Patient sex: M
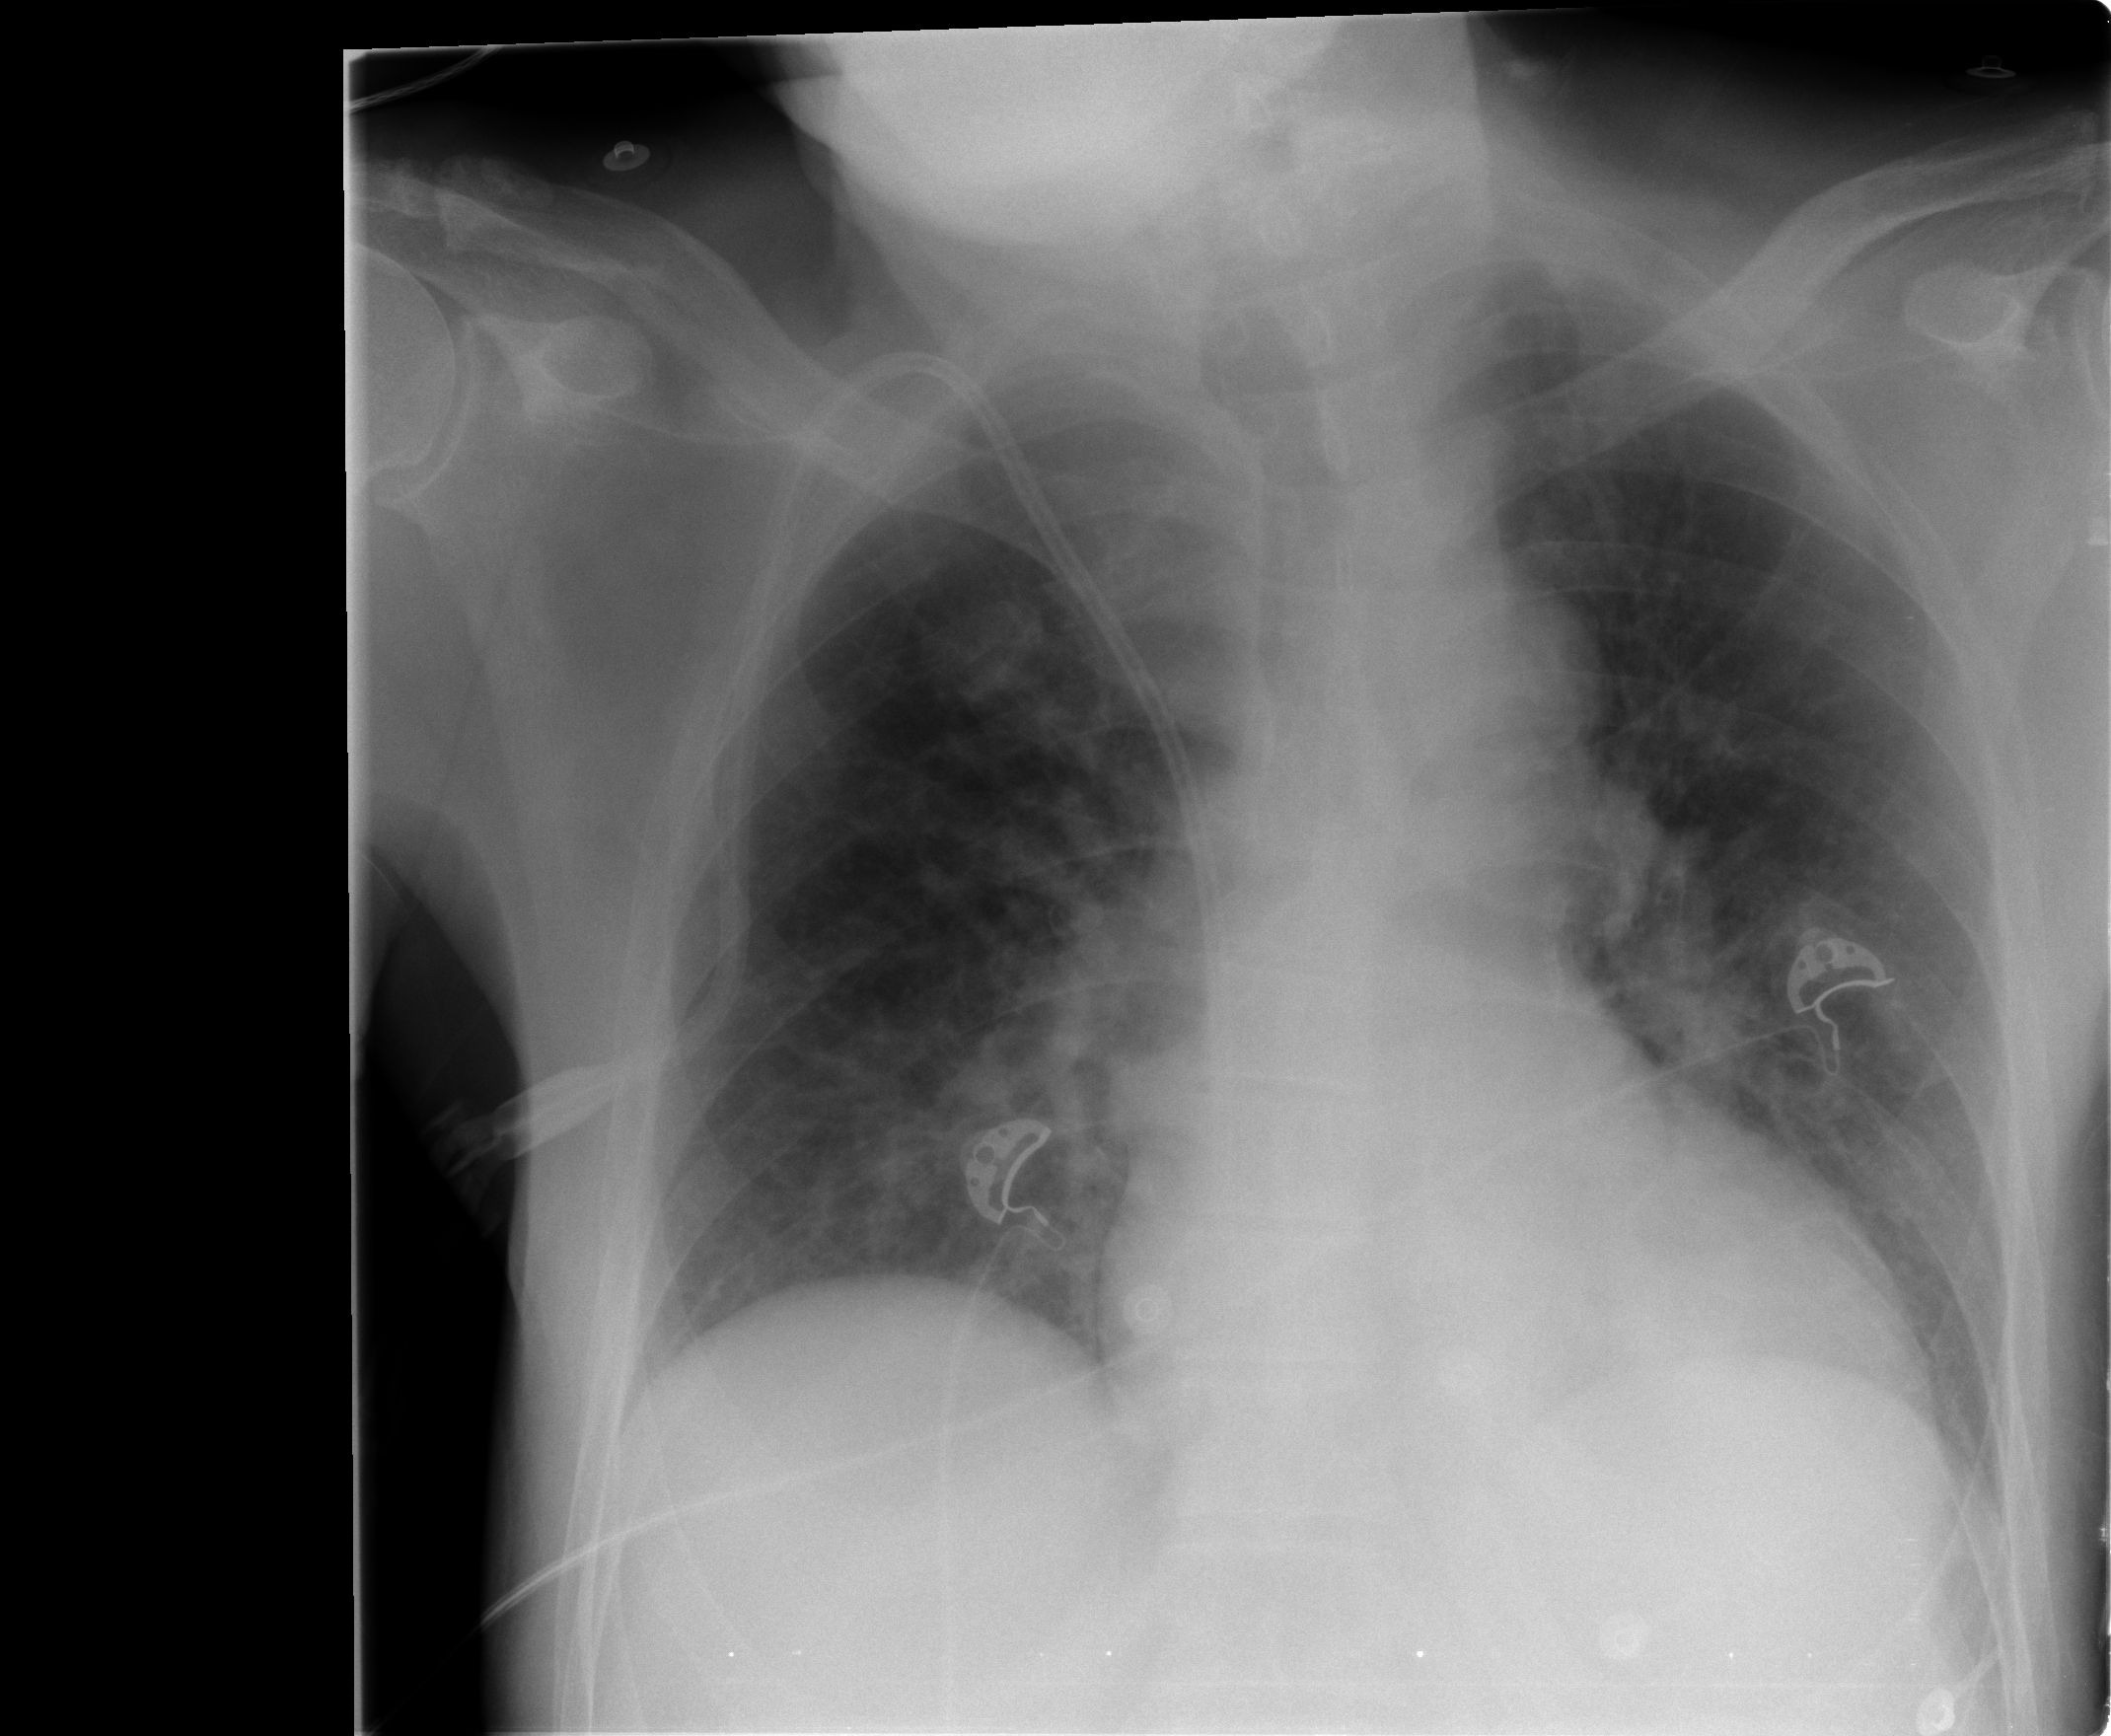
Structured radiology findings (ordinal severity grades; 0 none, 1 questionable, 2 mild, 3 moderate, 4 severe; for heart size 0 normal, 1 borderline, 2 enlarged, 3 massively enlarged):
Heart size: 1
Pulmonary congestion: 0
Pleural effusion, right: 0
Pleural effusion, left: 0
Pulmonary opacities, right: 2
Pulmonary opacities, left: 0
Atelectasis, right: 0
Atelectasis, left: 0